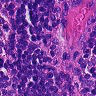
Metastatic tissue present: no